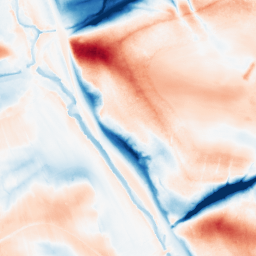
Category: classical
Decomposition family: gaussian_anisotropic
Decomposition parameters: sigma_x: 2
sigma_y: 20
Upsampling method: quartic
Upsampling parameters: scale: 4
Upsampling scale: 4